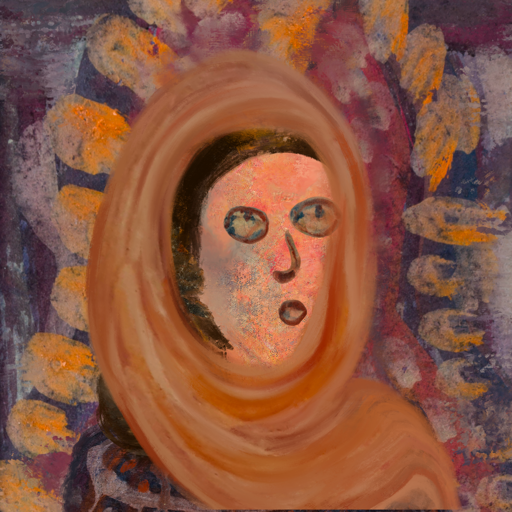
Background: Doll, Head And Neck Side: Irani, Face Side: Orphan, Bust: Hypocrite, Hair Side: Gypsy_Queen, Head Accessory: Pious_Lady_Scarf, Second Necklace: Blank, Necklace: Blank, Baby: Blank